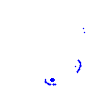
Particle: proton